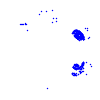
Particle: electron